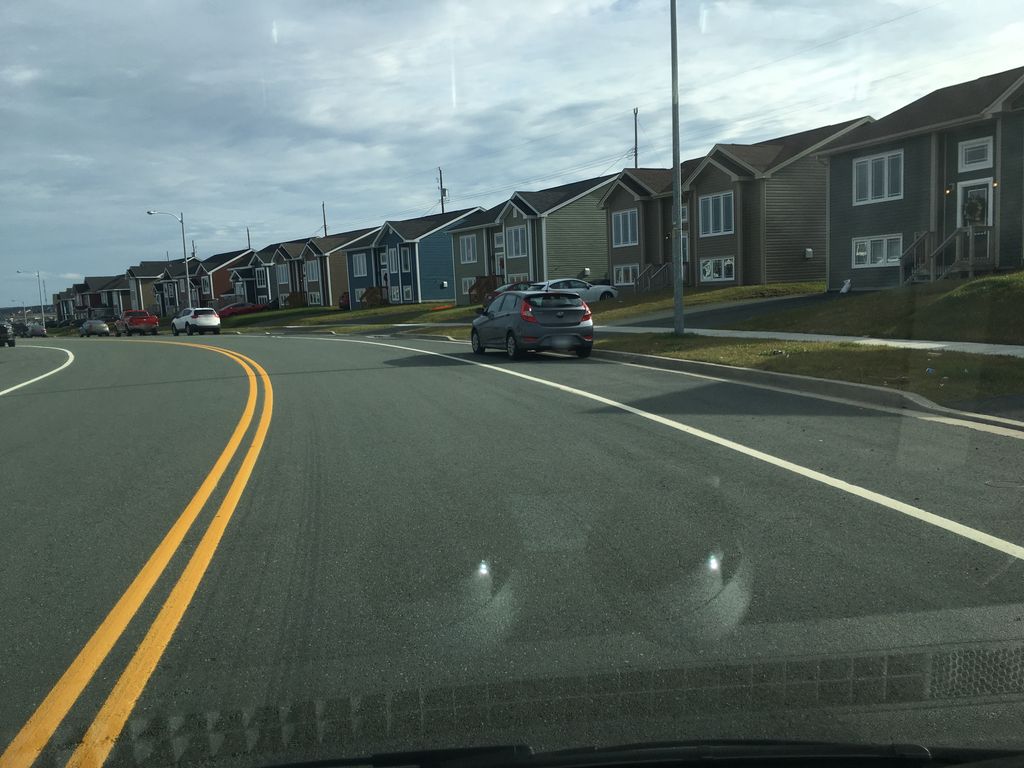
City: st_johns